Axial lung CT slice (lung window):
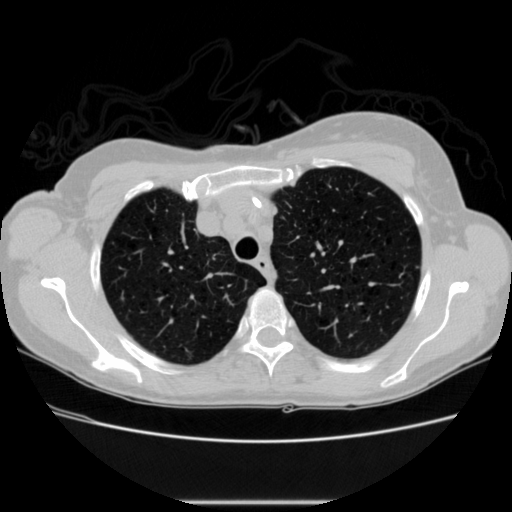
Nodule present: no